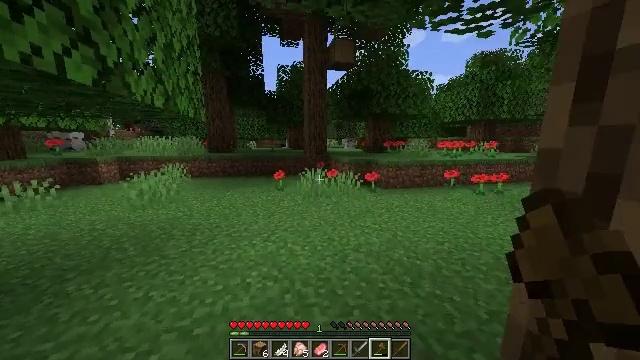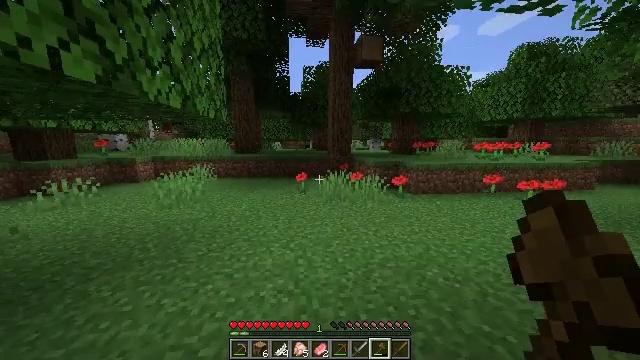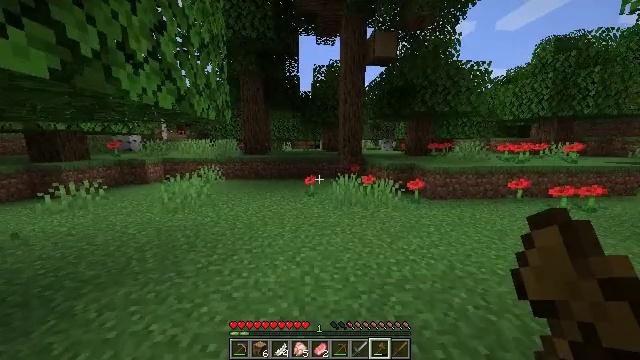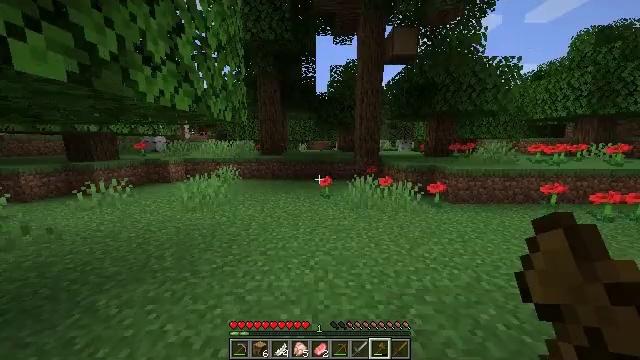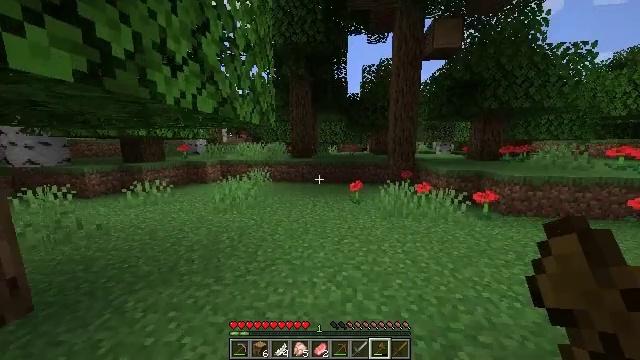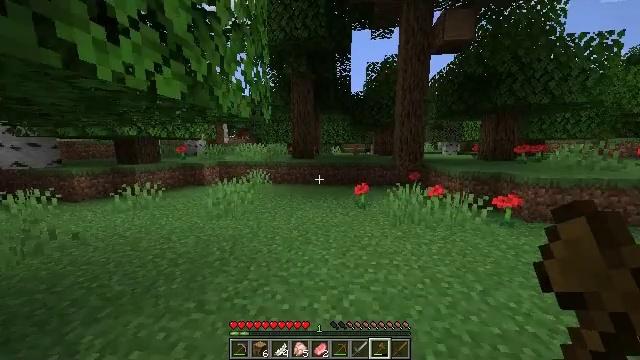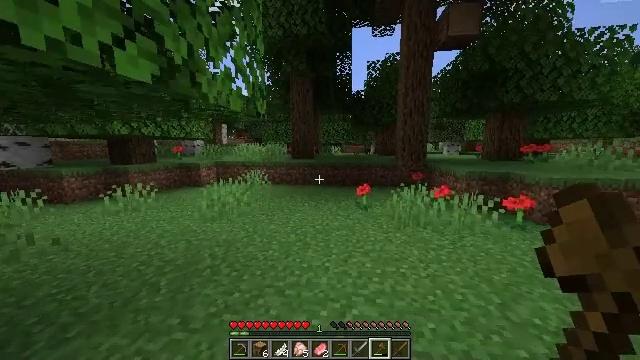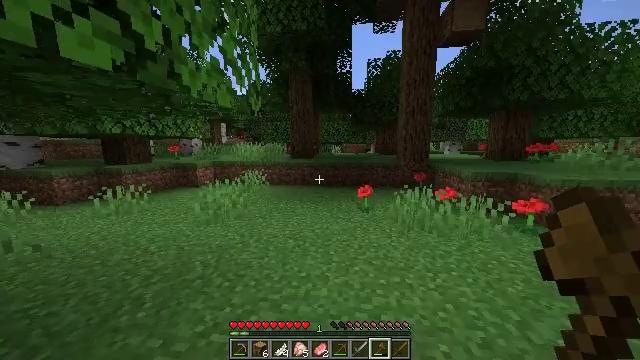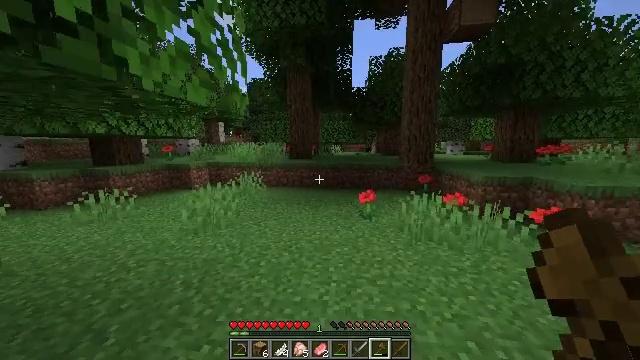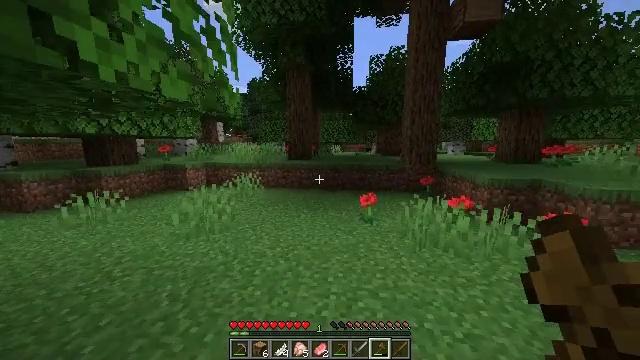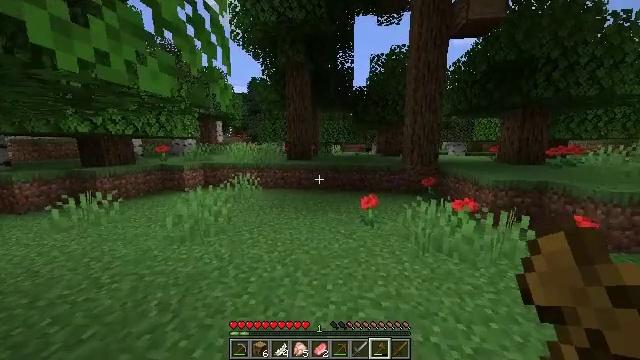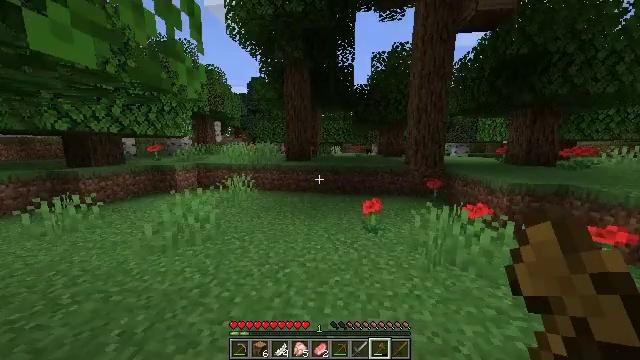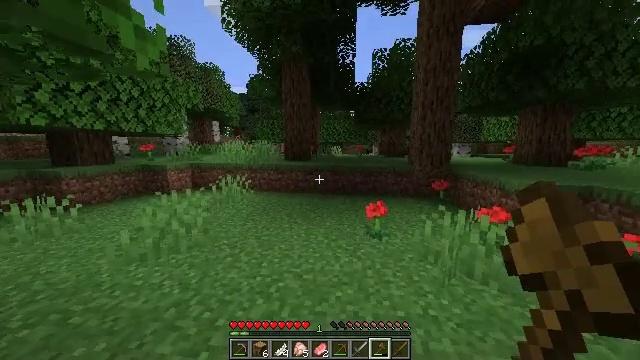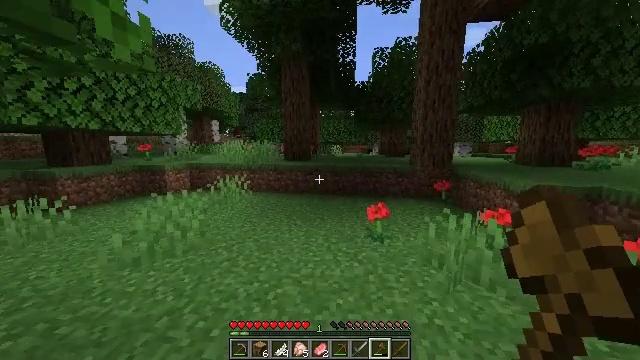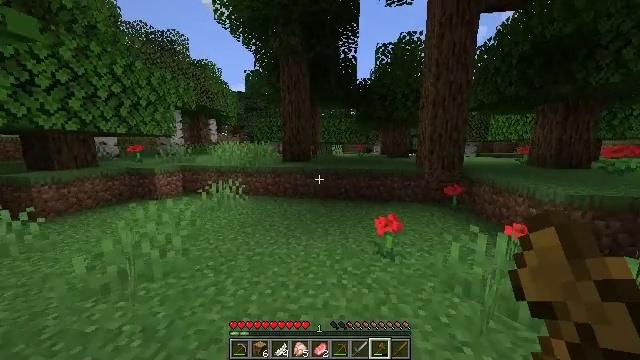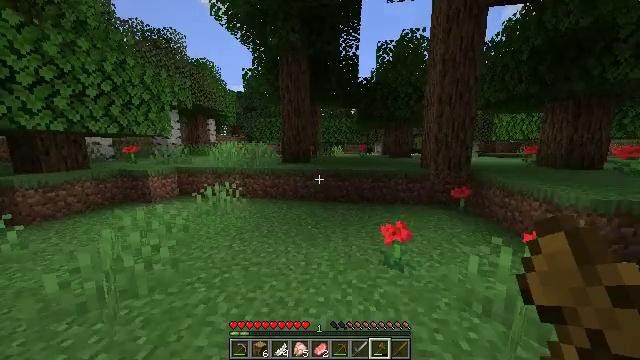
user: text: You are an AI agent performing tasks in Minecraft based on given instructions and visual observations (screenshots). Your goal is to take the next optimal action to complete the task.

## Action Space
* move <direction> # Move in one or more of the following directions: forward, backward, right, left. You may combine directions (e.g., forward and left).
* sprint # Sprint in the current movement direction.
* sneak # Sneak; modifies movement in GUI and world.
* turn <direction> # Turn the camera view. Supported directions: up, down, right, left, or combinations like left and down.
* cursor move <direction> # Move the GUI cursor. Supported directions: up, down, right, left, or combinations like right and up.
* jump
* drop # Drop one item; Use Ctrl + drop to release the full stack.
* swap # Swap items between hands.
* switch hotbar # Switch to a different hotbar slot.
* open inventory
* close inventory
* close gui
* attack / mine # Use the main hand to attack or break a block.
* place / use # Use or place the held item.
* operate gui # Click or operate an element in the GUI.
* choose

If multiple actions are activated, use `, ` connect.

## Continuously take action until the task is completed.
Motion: motion action
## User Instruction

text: Break the peony to collect it.
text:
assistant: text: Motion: move forward, sprint, turn left
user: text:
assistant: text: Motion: move forward, sprint, turn left
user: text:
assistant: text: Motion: move forward, sprint, turn left
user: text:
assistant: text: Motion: move forward, sprint, turn left
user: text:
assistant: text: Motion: move forward, sprint
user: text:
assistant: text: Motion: move forward, sprint
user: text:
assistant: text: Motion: move forward, sprint
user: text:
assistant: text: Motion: move forward, sprint
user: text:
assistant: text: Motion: move forward, sprint
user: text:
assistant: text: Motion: move forward, sprint
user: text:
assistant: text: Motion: move forward, sprint
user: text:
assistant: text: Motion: move forward, sprint
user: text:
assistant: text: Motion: move forward, sprint
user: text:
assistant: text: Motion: move forward, sprint
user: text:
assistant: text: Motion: move forward, sprint
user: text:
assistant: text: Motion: move forward, sprint
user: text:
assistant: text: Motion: move forward, sprint
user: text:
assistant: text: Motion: move forward, sprint
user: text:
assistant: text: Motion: move forward, sprint
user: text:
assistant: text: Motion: move forward, sprint
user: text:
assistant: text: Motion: move forward, sprint
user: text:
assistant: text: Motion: move forward, sprint
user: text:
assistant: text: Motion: move forward, sprint
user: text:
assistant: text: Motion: move forward, sprint
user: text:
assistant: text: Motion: move forward, sprint
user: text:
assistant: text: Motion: move forward, sprint
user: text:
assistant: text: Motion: move forward, sprint
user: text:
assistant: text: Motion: move forward, sprint
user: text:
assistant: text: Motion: move forward, sprint
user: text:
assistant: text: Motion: move forward, sprint, jump